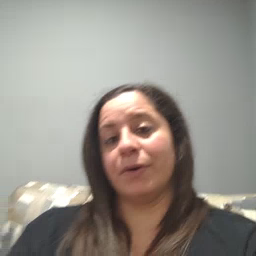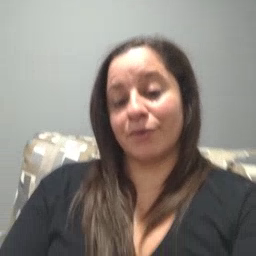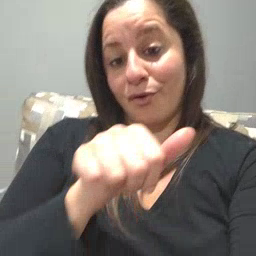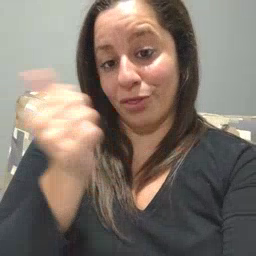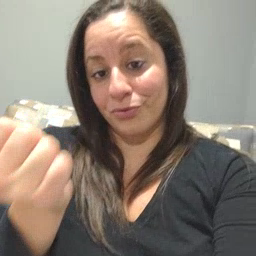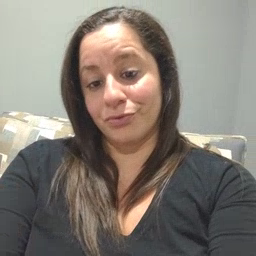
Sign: another